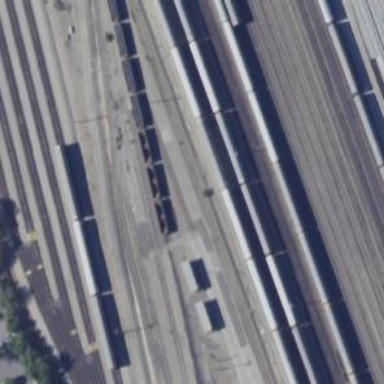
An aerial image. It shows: Disused railway yard.